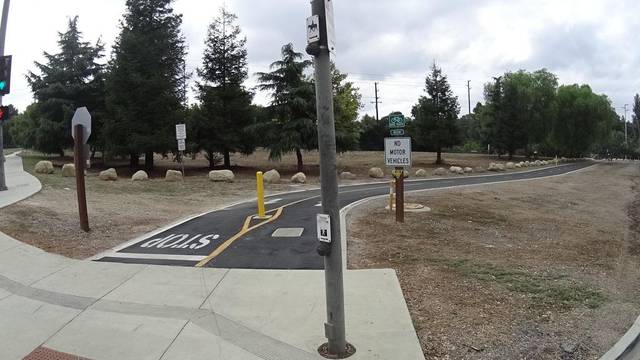
Region: United States
Coordinates: 34.199, -118.853